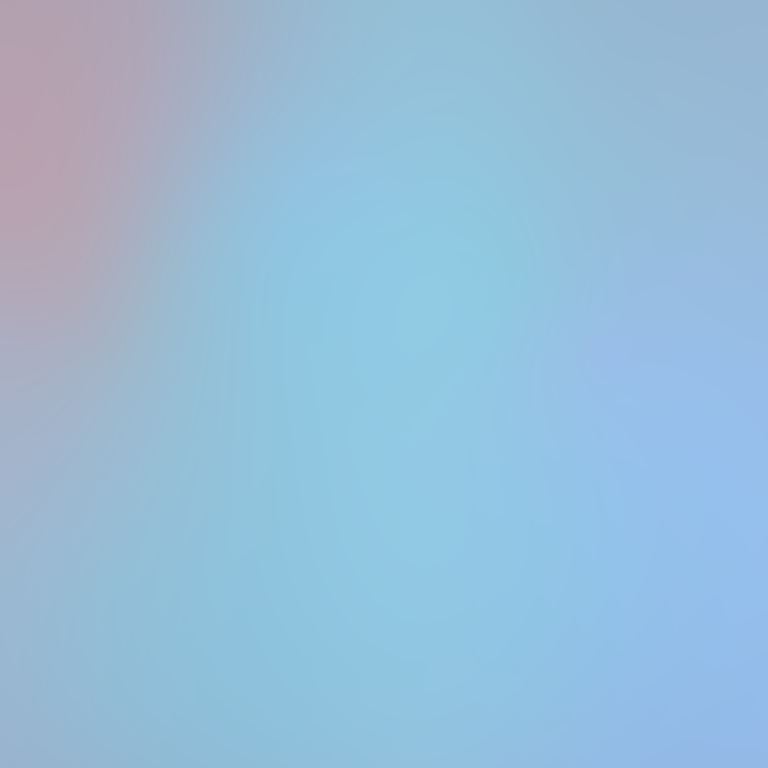
Abstract light effect, smooth gradient from soft blue to gentle pink, serene atmosphere, diffuse light, no room, no furniture, no objects.